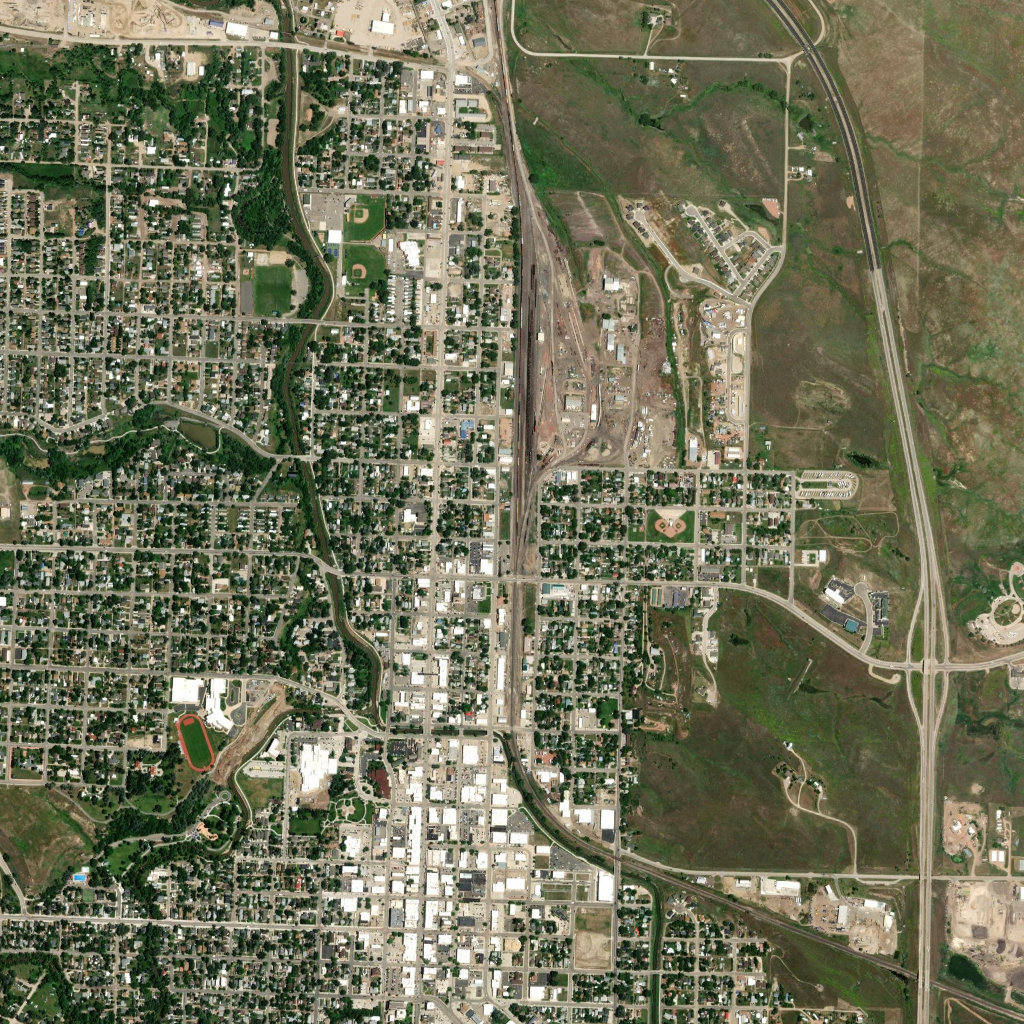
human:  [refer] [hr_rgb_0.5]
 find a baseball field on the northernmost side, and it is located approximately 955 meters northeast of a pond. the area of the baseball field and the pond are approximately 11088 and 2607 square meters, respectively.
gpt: <box>[[33, 19, 37, 23, 0]]</box>

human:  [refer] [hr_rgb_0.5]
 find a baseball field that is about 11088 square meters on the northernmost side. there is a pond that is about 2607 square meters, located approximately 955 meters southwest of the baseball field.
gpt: <box>[[33, 19, 37, 23, 0]]</box>

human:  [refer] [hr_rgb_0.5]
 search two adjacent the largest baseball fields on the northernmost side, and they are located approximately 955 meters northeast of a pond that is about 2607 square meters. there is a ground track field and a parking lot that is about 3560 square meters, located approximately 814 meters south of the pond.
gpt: <box>[[34, 19, 37, 27, 0]]</box>

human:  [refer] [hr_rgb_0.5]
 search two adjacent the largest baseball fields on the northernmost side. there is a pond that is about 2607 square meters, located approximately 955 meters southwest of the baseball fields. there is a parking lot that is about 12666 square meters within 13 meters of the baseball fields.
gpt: <box>[[34, 19, 37, 27, 0]]</box>

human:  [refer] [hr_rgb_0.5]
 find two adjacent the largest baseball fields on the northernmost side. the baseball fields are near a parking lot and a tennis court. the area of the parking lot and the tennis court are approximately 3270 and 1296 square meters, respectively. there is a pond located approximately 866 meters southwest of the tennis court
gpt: <box>[[33, 20, 37, 27, 0]]</box>

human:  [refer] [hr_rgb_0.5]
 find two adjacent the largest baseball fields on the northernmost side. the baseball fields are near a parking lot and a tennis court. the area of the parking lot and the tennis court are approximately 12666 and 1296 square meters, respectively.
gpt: <box>[[33, 19, 37, 27, 0]]</box>

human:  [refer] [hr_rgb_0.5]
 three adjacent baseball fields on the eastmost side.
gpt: <box>[[63, 49, 68, 53, 0]]</box>